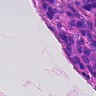
Metastatic tissue present: yes